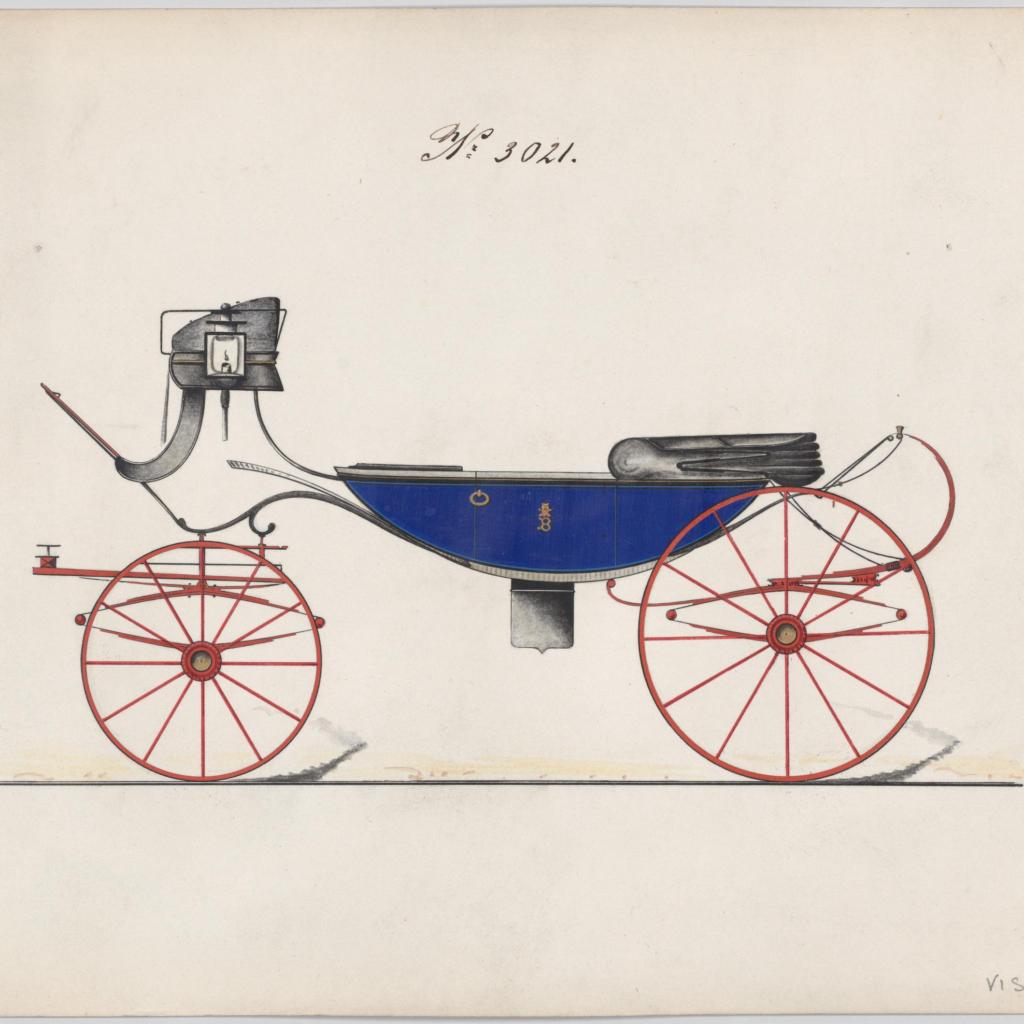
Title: Design for Vis-à-vis, no. 3021
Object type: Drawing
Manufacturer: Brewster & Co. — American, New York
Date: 1874
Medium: Pen and black ink, watercolor and gouache
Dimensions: Sheet: 7 x 9 7/8 in. (17.8 x 25.1 cm)
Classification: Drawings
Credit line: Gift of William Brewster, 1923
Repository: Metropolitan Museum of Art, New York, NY